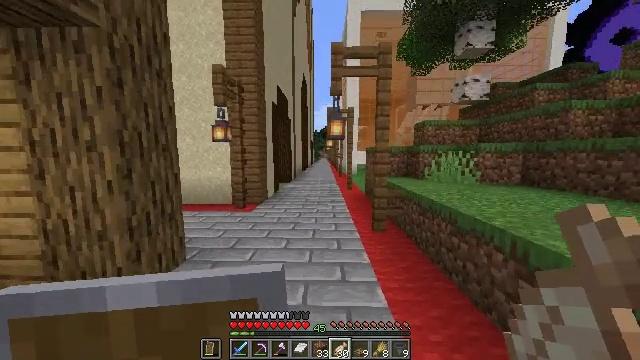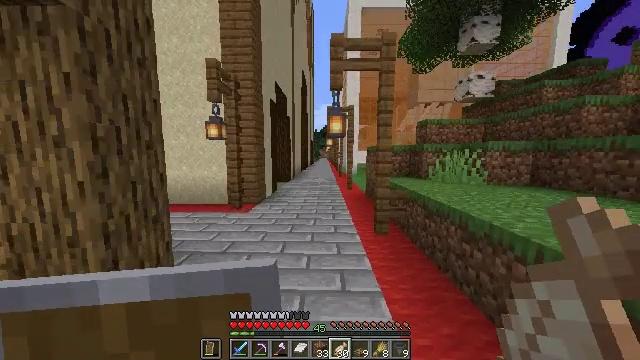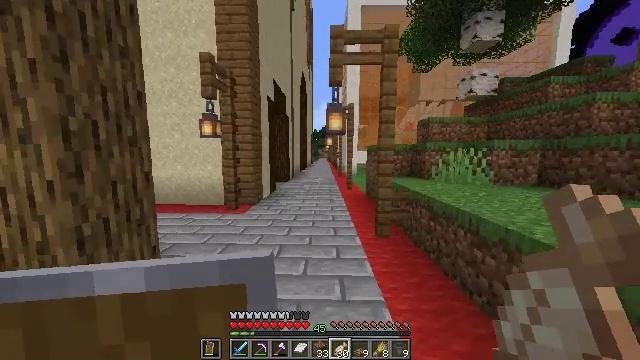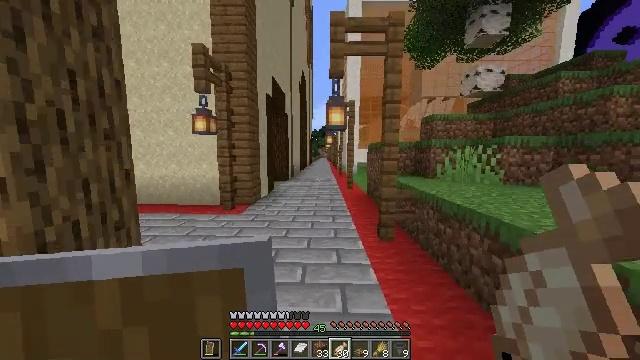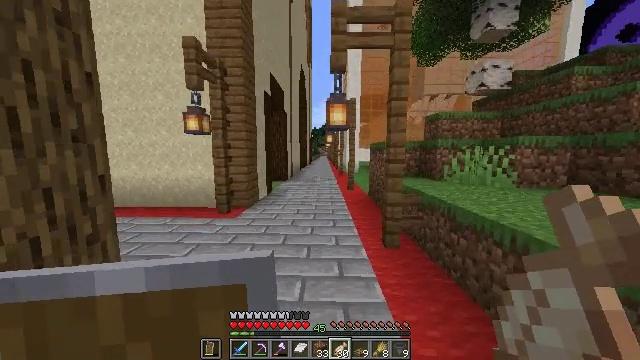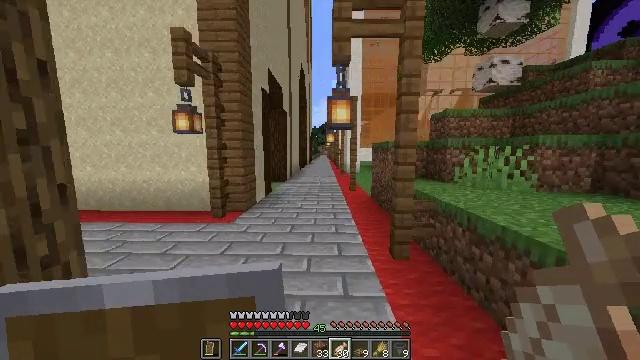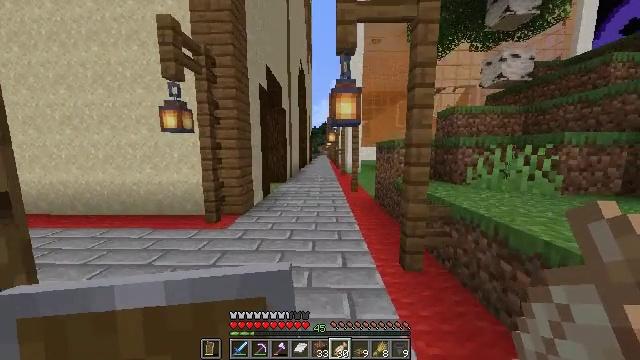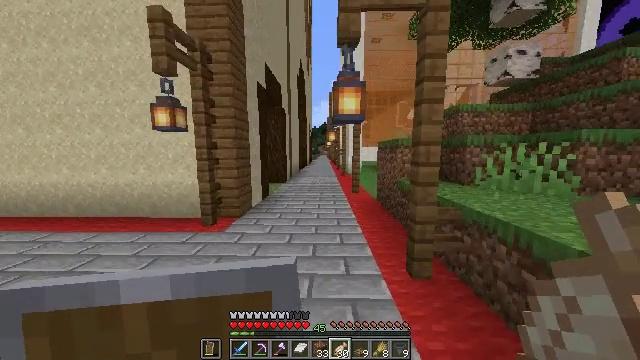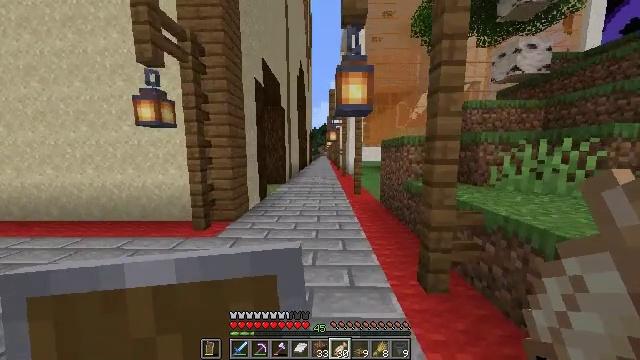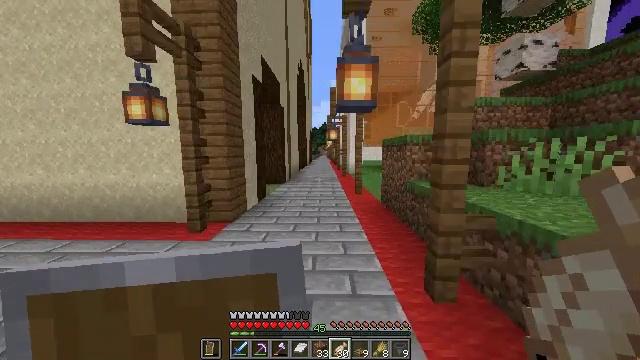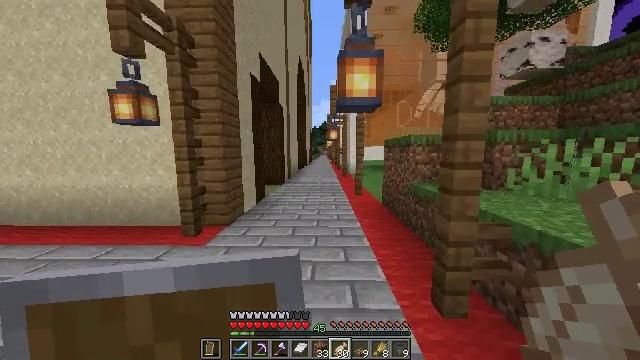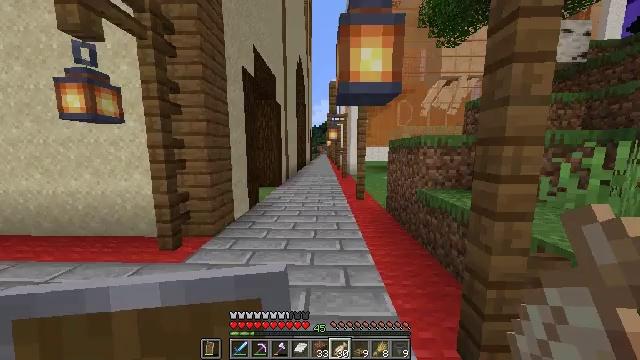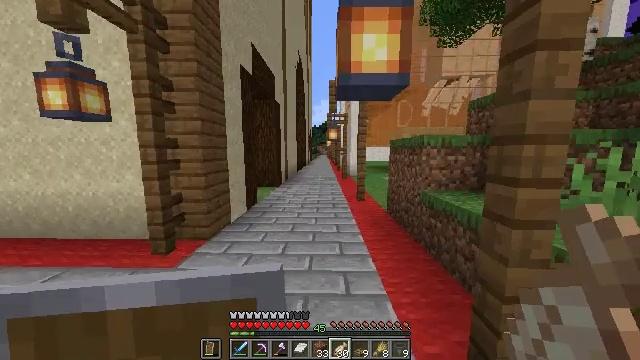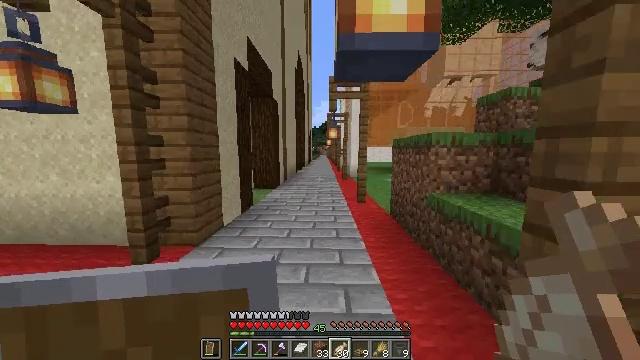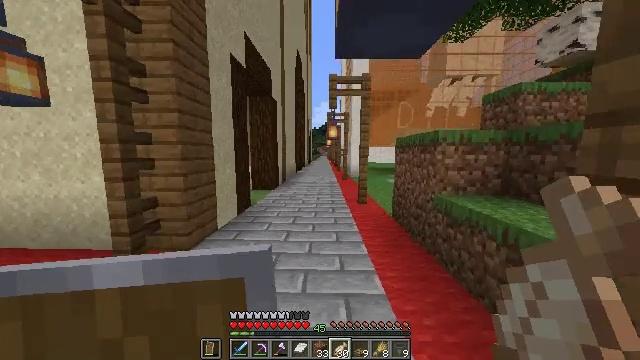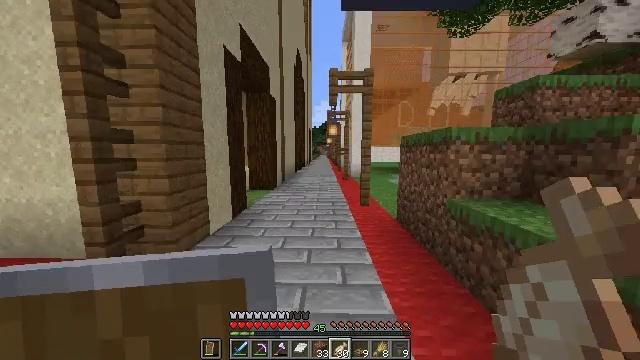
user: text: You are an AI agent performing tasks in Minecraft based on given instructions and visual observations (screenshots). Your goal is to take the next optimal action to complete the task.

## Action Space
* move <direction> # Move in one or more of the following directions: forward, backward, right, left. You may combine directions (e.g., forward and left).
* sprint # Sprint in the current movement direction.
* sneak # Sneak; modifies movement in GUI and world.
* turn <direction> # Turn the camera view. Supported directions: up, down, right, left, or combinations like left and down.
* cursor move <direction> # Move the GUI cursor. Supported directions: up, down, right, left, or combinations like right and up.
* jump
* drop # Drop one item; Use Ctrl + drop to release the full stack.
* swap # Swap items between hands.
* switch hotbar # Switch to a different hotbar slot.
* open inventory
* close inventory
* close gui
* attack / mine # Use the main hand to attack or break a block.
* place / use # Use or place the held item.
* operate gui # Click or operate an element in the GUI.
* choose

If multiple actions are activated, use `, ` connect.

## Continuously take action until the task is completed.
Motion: motion action
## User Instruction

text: Remove a bucket from the inventory.
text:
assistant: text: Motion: move forward
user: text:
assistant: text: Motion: move forward
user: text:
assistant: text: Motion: move forward
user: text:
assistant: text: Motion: move forward
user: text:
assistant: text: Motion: move forward
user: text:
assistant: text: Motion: move forward
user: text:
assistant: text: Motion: move forward
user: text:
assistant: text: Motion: move forward
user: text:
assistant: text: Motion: move forward
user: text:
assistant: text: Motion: move forward
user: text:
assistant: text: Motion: move forward
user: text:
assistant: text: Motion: move forward
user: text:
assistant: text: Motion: move forward
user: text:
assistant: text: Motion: move forward
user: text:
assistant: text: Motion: move forward
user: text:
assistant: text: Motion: move forward
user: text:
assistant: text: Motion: move forward
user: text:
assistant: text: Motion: move forward
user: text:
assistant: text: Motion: move forward
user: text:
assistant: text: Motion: move forward
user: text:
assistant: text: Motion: move forward
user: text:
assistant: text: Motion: move forward
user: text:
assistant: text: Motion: move forward
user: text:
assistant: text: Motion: move forward
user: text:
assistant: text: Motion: move forward
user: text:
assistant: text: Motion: move forward
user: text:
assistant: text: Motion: move forward
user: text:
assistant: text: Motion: move forward
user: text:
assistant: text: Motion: move forward and move left
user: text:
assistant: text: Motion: move forward and move left